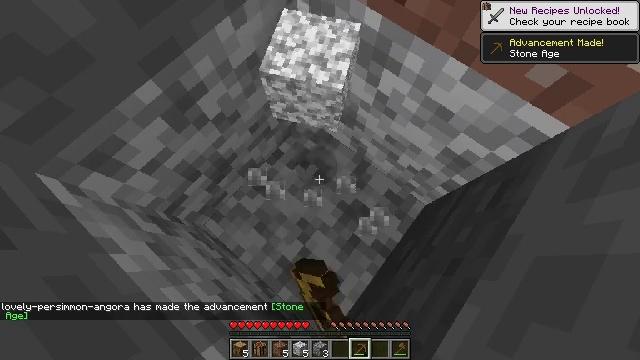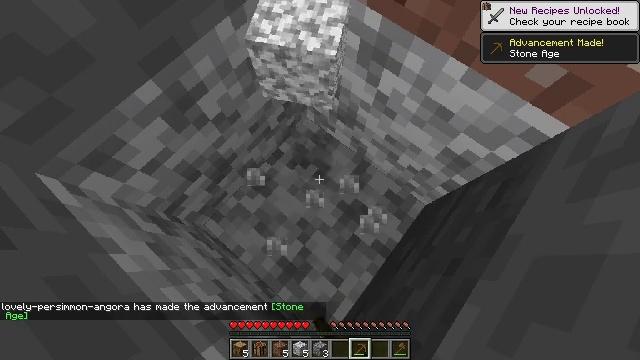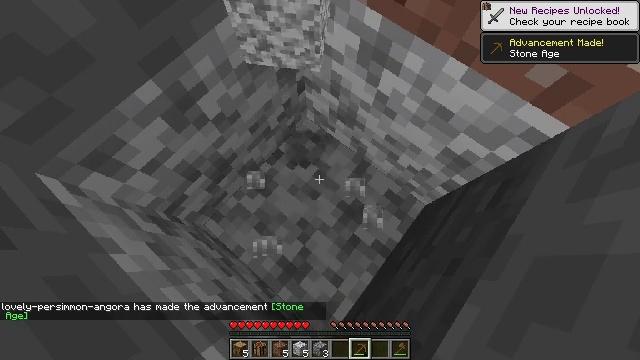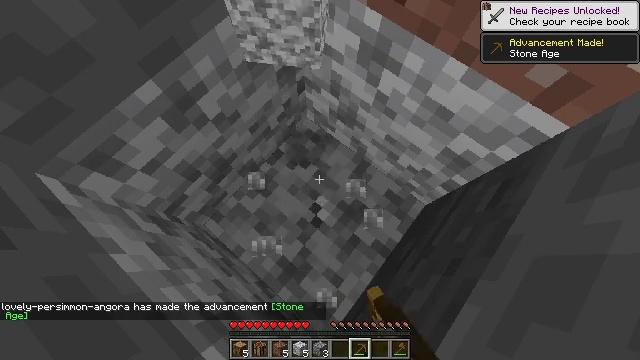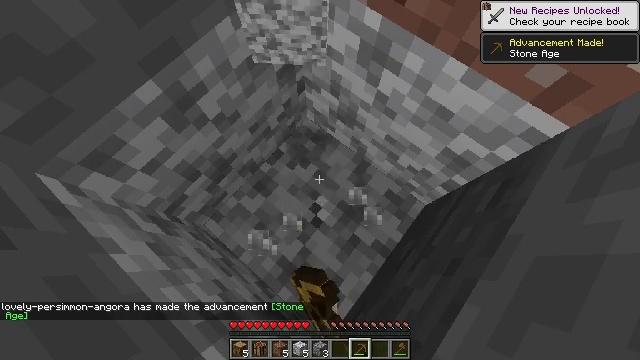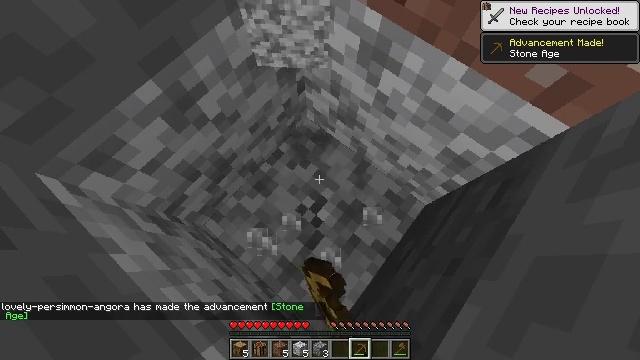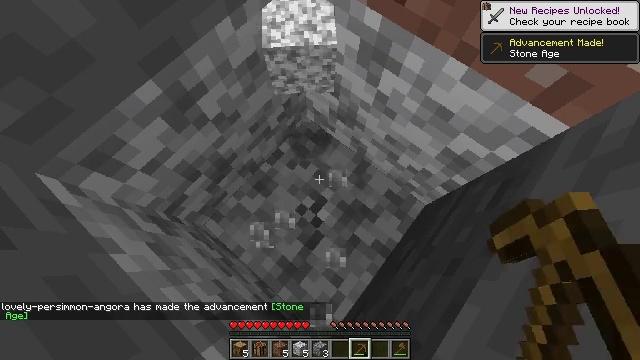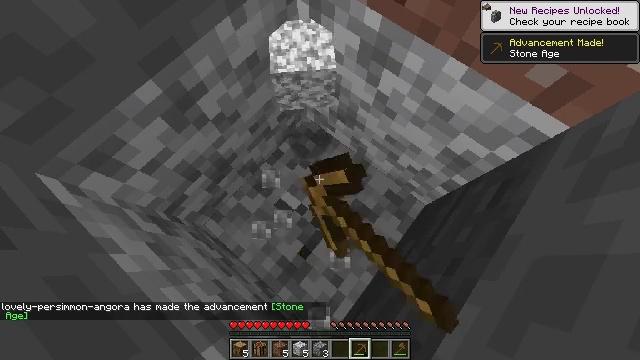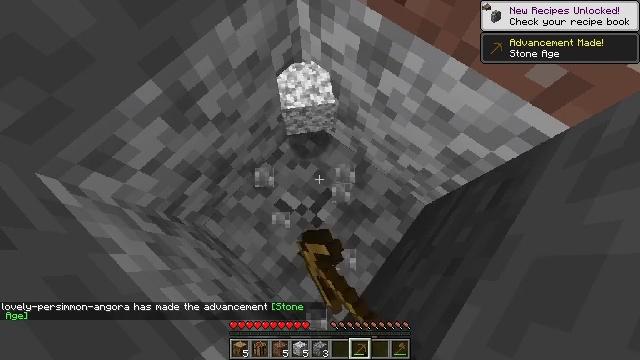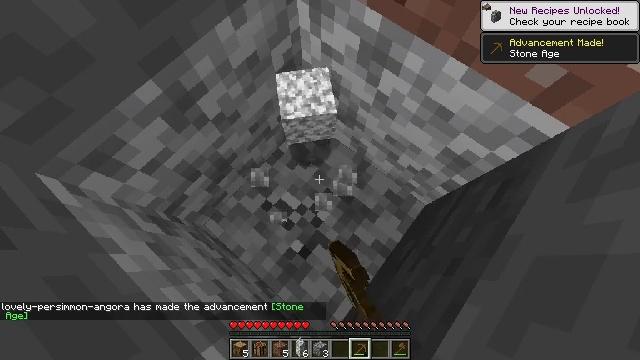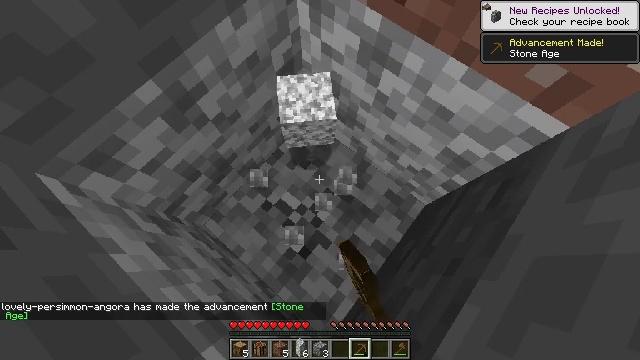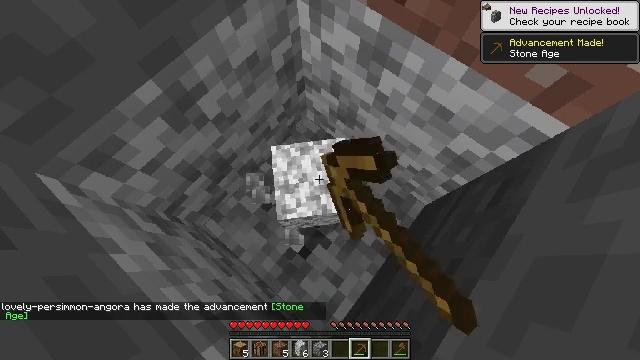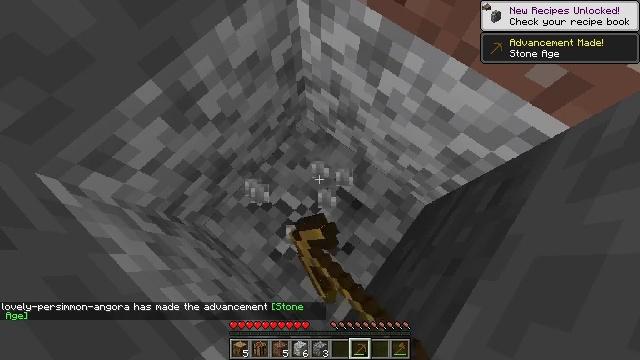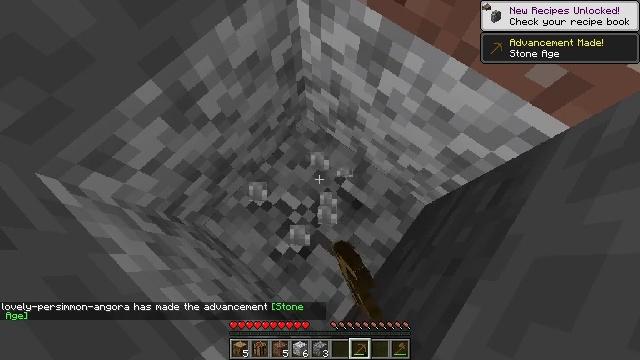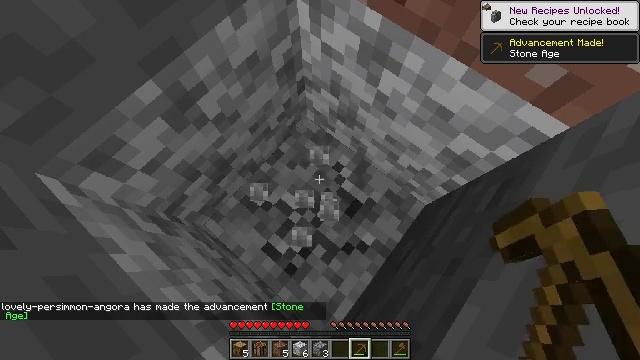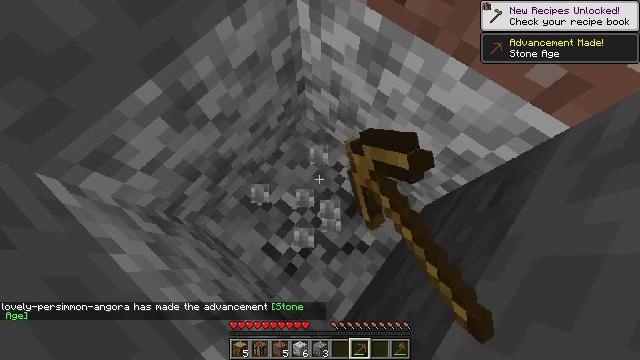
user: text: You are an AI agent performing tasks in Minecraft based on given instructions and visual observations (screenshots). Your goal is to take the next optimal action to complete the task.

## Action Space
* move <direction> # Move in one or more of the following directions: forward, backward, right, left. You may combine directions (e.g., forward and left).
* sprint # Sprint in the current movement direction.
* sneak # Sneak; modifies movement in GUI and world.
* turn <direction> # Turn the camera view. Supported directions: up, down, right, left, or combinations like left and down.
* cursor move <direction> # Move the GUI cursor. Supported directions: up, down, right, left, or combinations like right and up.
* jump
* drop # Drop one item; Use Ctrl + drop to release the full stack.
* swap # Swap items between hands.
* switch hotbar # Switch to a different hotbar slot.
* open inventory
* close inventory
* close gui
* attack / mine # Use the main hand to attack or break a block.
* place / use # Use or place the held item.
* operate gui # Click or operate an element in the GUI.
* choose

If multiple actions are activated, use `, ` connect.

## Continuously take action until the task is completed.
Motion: motion action
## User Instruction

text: Collect diorite
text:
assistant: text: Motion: attack / mine
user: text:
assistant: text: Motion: attack / mine
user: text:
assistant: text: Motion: attack / mine
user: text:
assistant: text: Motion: attack / mine
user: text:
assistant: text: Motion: attack / mine
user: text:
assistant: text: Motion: attack / mine
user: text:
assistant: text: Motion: attack / mine
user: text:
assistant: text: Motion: attack / mine
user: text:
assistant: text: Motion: attack / mine
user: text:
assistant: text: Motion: attack / mine
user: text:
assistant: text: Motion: attack / mine
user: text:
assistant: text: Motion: attack / mine
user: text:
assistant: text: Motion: attack / mine
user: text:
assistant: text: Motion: attack / mine
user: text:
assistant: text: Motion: attack / mine
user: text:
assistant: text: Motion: attack / mine
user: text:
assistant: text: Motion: attack / mine
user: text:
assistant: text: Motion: attack / mine
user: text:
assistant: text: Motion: attack / mine
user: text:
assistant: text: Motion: attack / mine
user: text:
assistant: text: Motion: attack / mine
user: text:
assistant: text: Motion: attack / mine
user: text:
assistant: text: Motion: attack / mine
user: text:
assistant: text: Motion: attack / mine
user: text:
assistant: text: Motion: attack / mine
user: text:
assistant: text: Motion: attack / mine
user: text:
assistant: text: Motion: attack / mine
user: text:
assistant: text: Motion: attack / mine
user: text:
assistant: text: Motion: attack / mine
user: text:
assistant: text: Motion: attack / mine